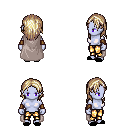
a pixel art fantasy rpg character, female body template, dark elf, purple skin, gray cape, gold greaves, white blonde long hairstyle, cloth bracers, black slippers, four views (front, back, left, right), 2x2 character sprite sheet, small pixel art, hard edges, no anti-aliasing